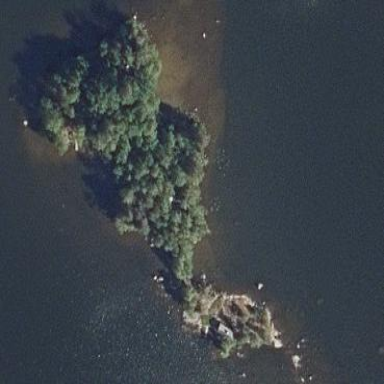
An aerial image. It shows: Islet covered with woodland.